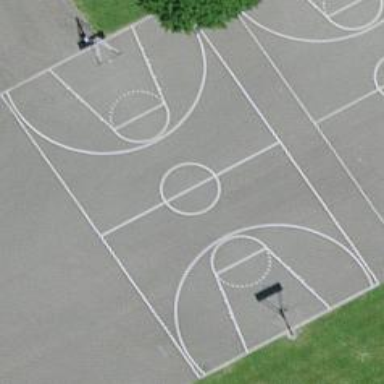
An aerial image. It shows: Basketball court with asphalt surface.